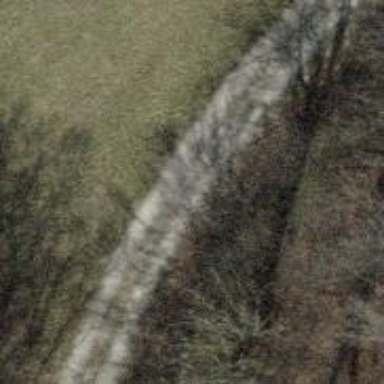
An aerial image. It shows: Track with grade2 tracktype.